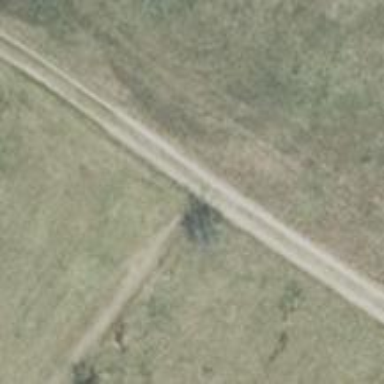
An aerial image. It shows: Track road with ground surface.